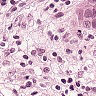
Metastatic tissue present: yes